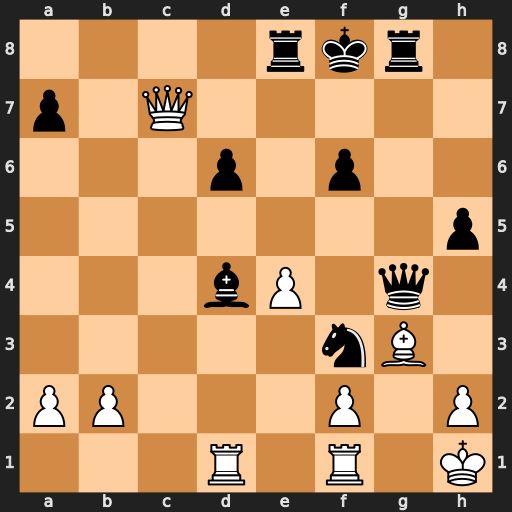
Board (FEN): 4rkr1/p1Q5/3p1p2/7p/3bP1q1/5nB1/PP3P1P/3R1R1K
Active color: w
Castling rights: -
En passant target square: -
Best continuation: Bxd6+ Re7 Qxe7#